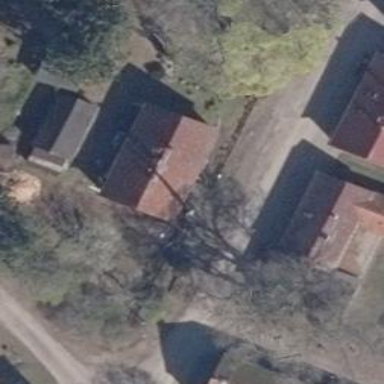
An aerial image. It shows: Single tag "natural: tree."